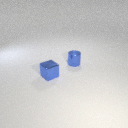
small blue metal cylinder to the right of small blue metal cube